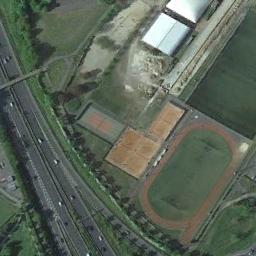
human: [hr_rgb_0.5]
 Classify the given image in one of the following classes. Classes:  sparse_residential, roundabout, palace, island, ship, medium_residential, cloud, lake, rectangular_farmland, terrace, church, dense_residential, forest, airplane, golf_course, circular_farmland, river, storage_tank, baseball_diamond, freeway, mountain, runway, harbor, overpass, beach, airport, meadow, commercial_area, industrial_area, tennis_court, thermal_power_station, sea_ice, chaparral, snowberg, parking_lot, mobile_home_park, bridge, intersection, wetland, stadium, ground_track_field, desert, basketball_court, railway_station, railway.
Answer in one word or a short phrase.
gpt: ground_track_field